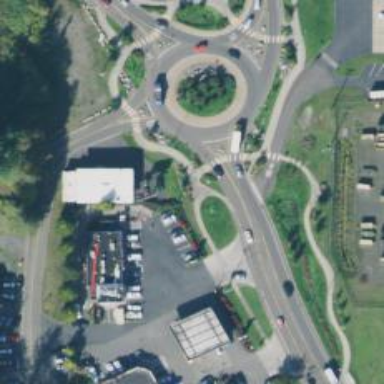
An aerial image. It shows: Unmarked crossing on cycleway.